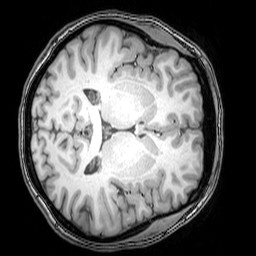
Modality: T1w
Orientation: axial
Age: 24
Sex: female
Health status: healthy
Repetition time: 0.081 s
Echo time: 0.037 s